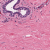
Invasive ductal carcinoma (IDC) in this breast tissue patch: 0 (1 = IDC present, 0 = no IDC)